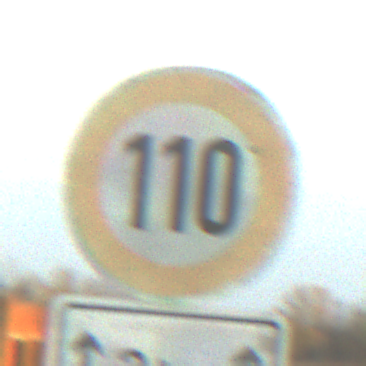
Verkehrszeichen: Geschwindigkeit110
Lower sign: LaengeEinerStrecke2
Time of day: SunriseSunset
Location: Outdoor (Nature)
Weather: PartlyCloudy
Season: NotSpecified
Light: Natural